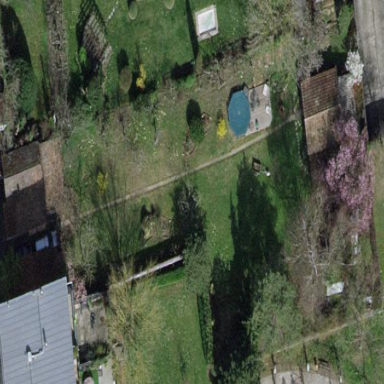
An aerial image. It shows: Garden enclosed by fence.